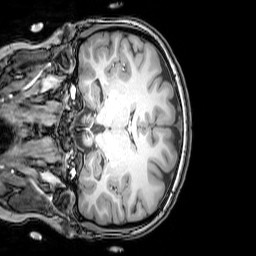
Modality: T1w
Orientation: coronal
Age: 20
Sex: female
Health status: healthy
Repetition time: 0.081 s
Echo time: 0.037 s